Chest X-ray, PA view. Patient: 54 years old, sex M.
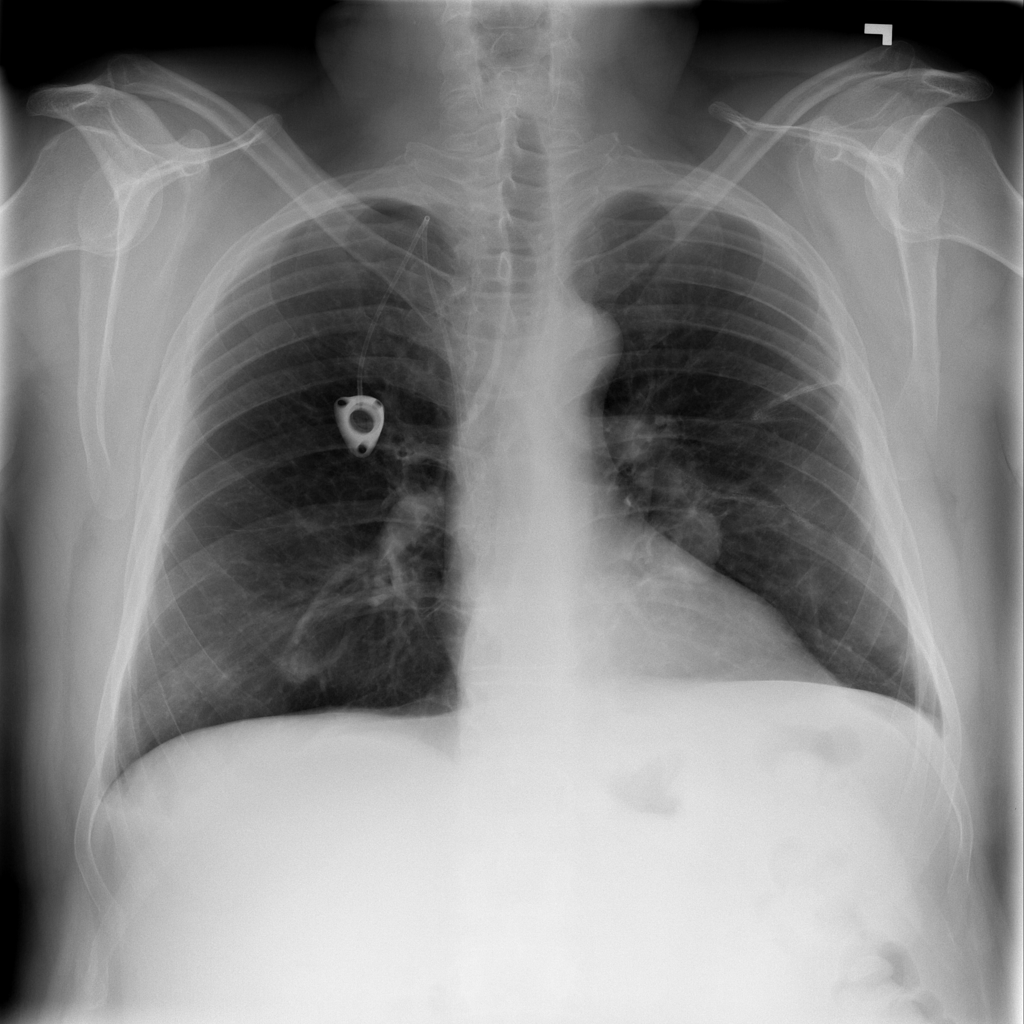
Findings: Nodule